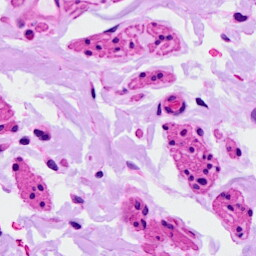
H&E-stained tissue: Ovarian